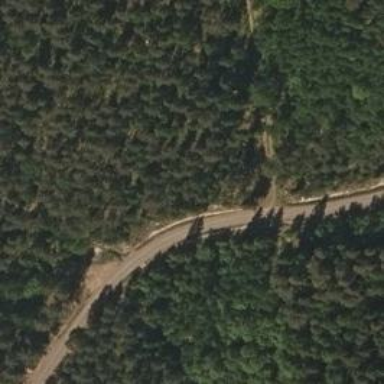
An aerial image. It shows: Unclassified road.